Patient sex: F
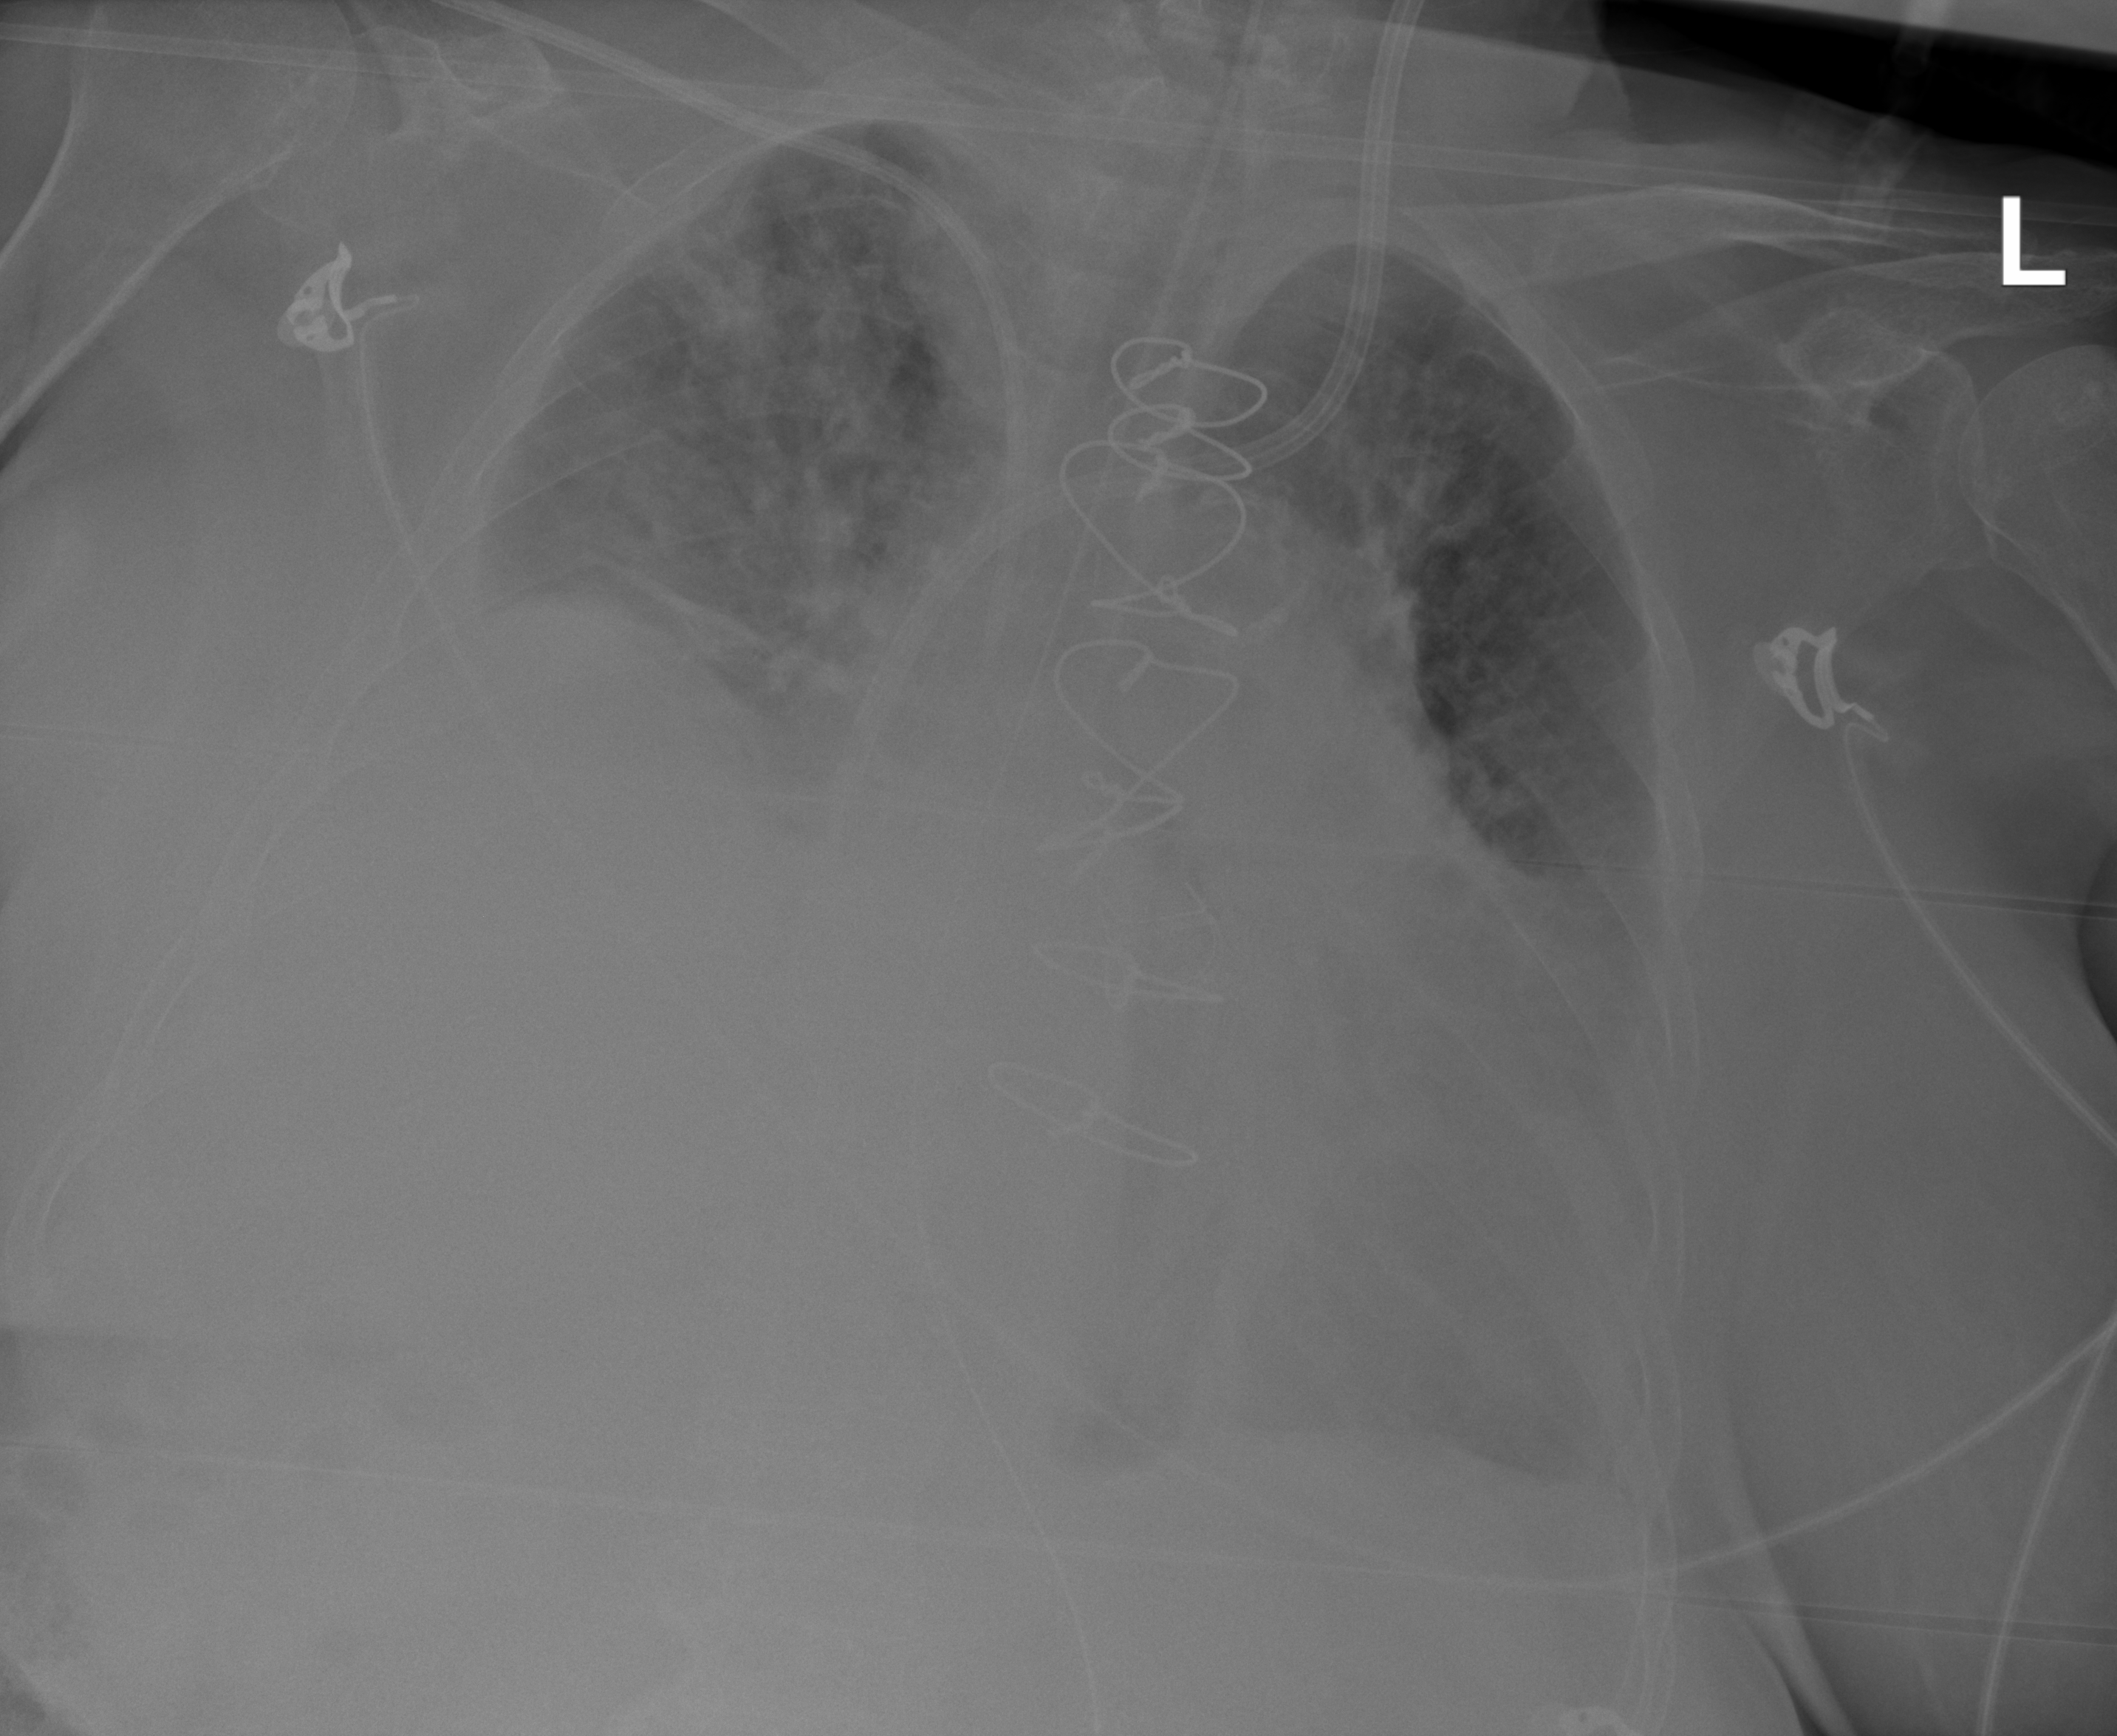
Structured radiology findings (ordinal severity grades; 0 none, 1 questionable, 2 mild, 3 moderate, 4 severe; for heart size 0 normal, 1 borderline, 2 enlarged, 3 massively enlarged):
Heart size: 2
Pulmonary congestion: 2
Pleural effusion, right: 4
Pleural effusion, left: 3
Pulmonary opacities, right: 3
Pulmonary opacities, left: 2
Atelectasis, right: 3
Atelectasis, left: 2